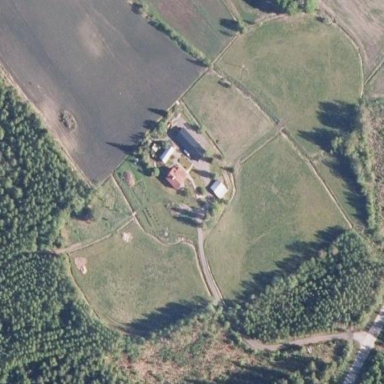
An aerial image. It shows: Farmyard area.